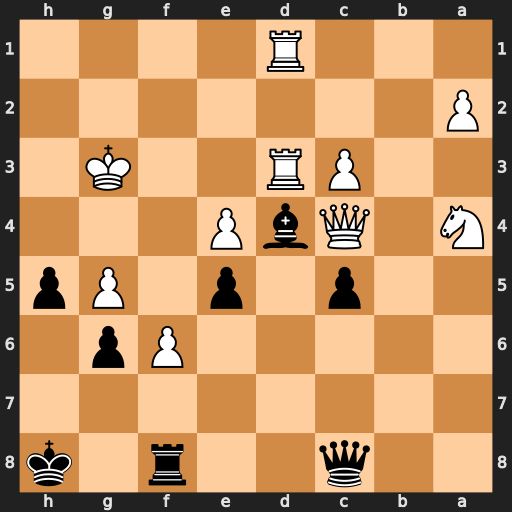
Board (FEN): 2q2r1k/8/5Pp1/2p1p1Pp/N1QbP3/2PR2K1/P7/3R4
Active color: b
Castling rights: -
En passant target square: -
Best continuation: Qg4+ Kh2 Qe2+ Kh1 Qxe4+